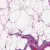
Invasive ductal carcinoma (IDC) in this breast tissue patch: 0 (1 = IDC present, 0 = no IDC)